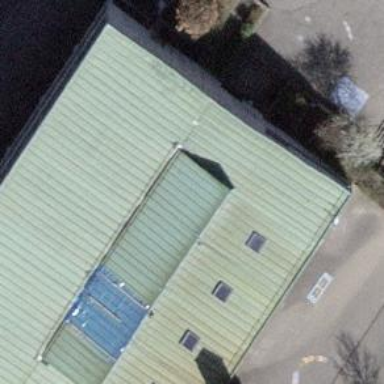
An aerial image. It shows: School building.